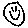
Label: smiley face